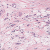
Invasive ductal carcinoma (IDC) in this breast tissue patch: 0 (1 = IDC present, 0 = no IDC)